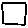
Label: square